Question: I have an encoding problem with ASIHttpRequest. When I get an URL, the data is returned perfectly except for a little encoding problem.
This is my code:
'''
- (void)fetchGamesForCategory
{
NSString *url_string = [[NSString alloc] initWithFormat:url_match, theCategory._id];
NSURL *url = [NSURL URLWithString:url_string];
ASIHTTPRequest *request = [ASIHTTPRequest requestWithURL:url];
[request startSynchronous];
NSError *error = [request error];
if (!error) {
NSString *response = [request responseString];
NSLog(@"response: %@", response);
NSData *data = [response dataUsingEncoding:NSUTF8StringEncoding];
NSString *errorDesc = nil;
NSPropertyListFormat format;
NSDictionary * dict = (NSDictionary*)[NSPropertyListSerialization
propertyListFromData:data
mutabilityOption:NSPropertyListMutableContainersAndLeaves
format:&format
errorDescription:&errorDesc];
NSDictionary *categoryListPathDictionary = [[NSDictionary alloc] initWithDictionary:dict];
categoryMatchList *categoryMatchListFile = [[[categoryMatchList alloc] initWithDictionary:categoryListPathDictionary] retain];
matchArray = [categoryMatchListFile getMatchListXmlSet];
[self loadPage];
}
}
'''
And this is my result:
'''
2010-09-28 21:49:35.970 oddsApp[46429:190f] response: <?xml version="1.0" encoding="UTF-8"?><!DOCTYPE plist PUBLIC "-//Apple//DTD PLIST 1.0//EN" "http://www.apple.com/DTDs/PropertyList-1.0.dtd"><plist>
<dict>
<key>matches</key>
<array>
<dict>
<key>name</key>
<string>Gais - Hacken</string>
<key>date</key>
<string>2010-09-29 18:00</string>
<key>id</key>
<string>156</string>
<key>odds</key>
<dict>
<key>1</key>
<string>2.6</string>
<key>X</key>
<string>3.28</string>
<key>2</key>
<string>2.862</string>
</dict>
</dict>
</array>
</dict>
</plist>
'''
As you can see, the encoding is screwed up at '<string>Gais - Hacken</string>', allthough it is correct when showing the page in the browser:

Does someone know what is wrong?
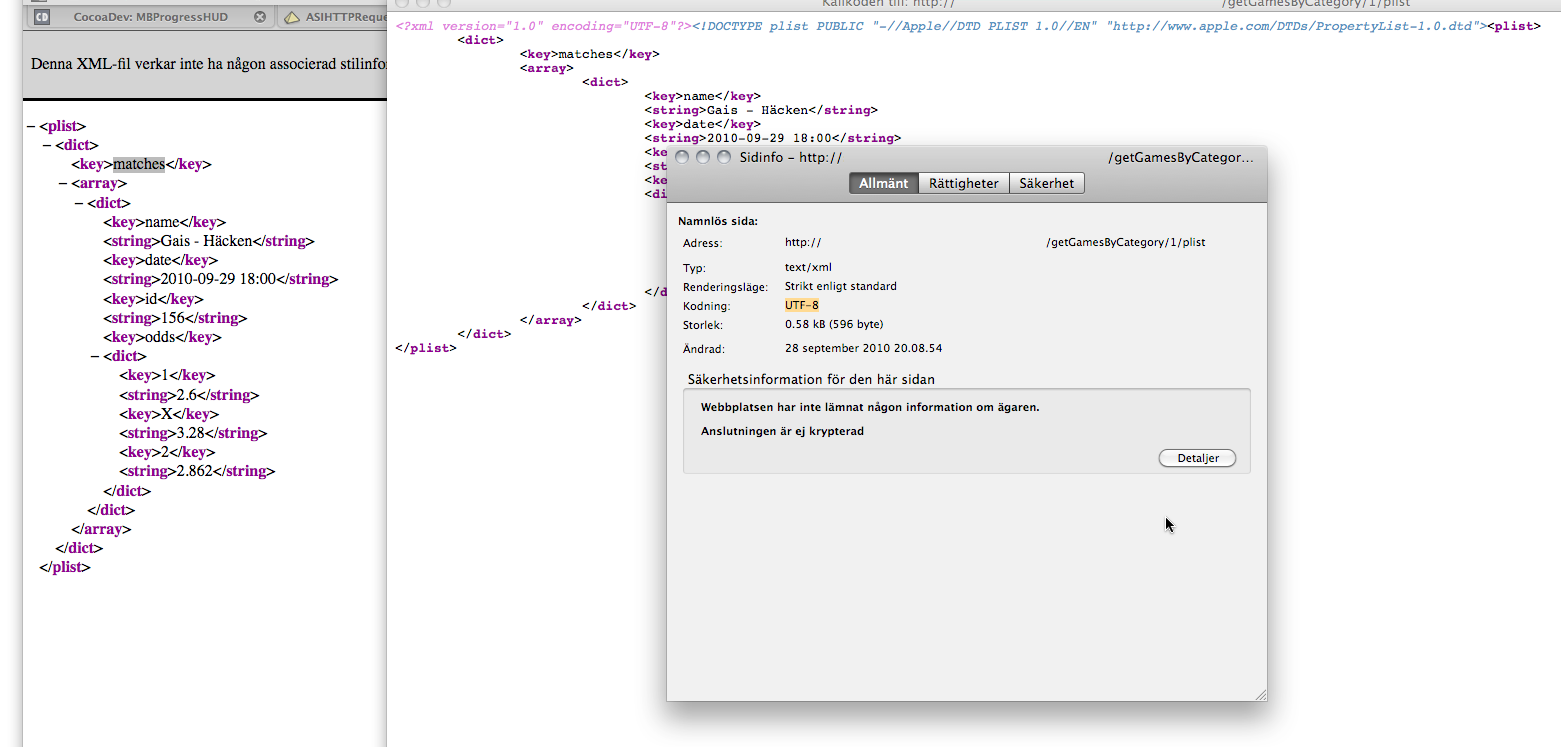
Answer: What if you don't convert the response to a string first?
'''
NSData *data = request.responseData;
'''